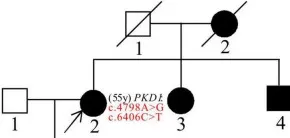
Pedigree diagram, sequencing and abdominal CT scan result of proband C. (A) Pedigree diagram.
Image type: radiology (ct)